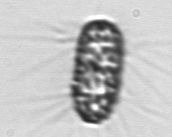
Label: Corethron_hystrix